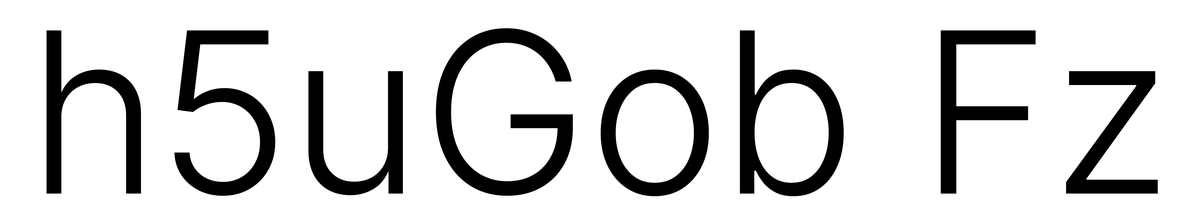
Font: Inter_Light